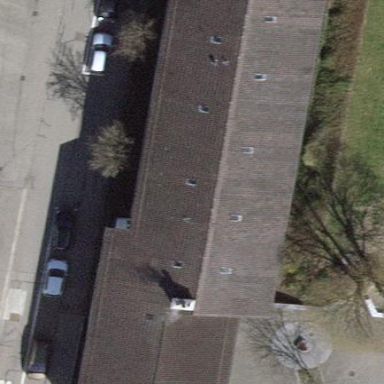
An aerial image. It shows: School building with gabled roof covered in tiles.